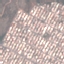
Land use / land cover: Residential